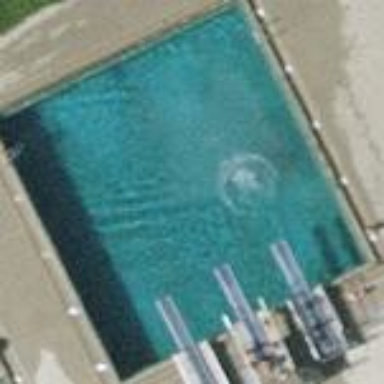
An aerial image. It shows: Swimming pool located in leisure land.